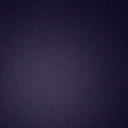
Screen state: off